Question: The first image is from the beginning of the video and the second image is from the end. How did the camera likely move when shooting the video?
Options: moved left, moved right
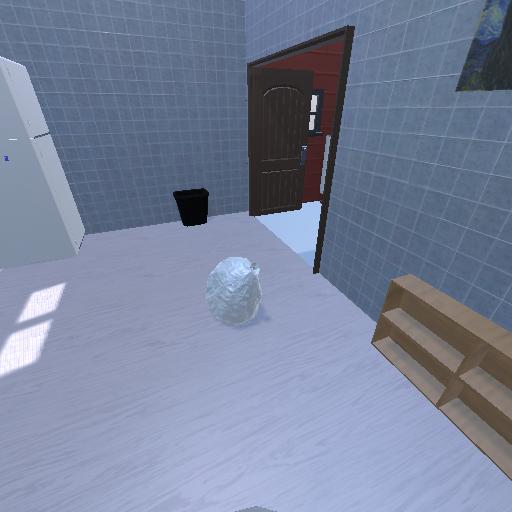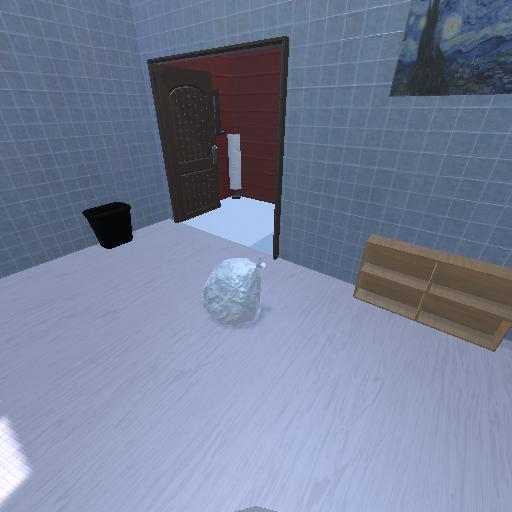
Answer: moved left